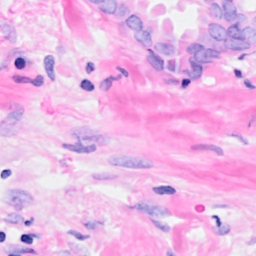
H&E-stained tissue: Breast